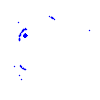
Particle: pion